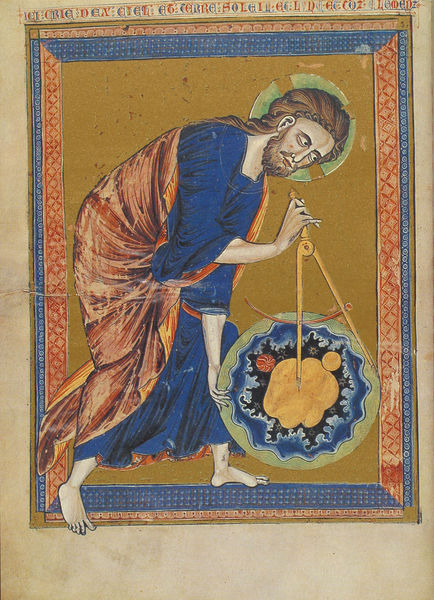
Titel: Wiener Bible Moralisée
Institution: Wien, Österreichische Nationalbibliothek
Schlagwörter: blau, hand, mann, umhang, grün, ohr, zeichnung, rot, malerei, bart, bibel, rahmen, hände, erde, kirche, boden, auge, gewand, gold, haare, lange haare, mantel, kreis, füße, papier, barfuss, buch, fuss, seite, illustration, beschriftung, kugel, heiligenschein, handwerk, handwerker, christus, jesus, heiliger, fresko, welt, miniatur, architekt, maß, zirkel, erbauer, messen, raumen, fuz, kirck, bibliisch, ormament